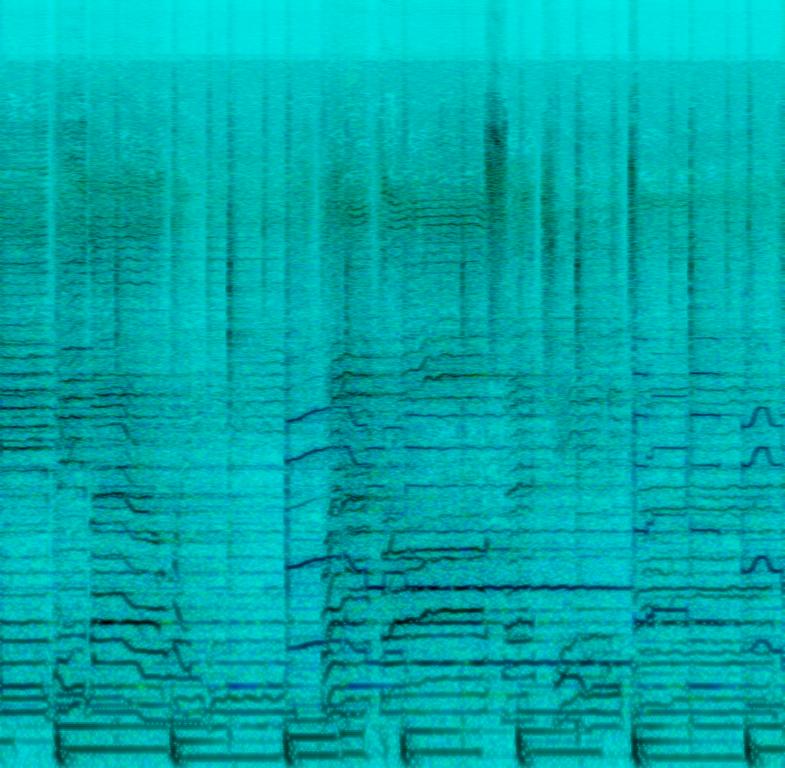
The low quality recording features a country song that contains harmonizing vocals singing over electric guitar solo melody, smooth bass guitar, acoustic rhythm guitar, snappy rimshots, shimmering hi hats and soft kick hits. It sounds soulful, emotional and passionate.